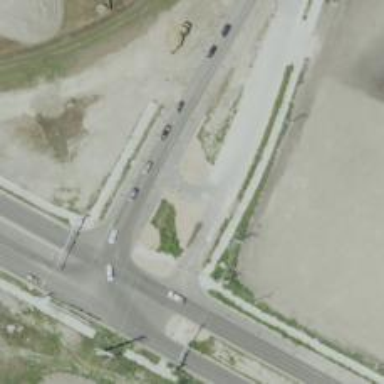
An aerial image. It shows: Secondary link road.